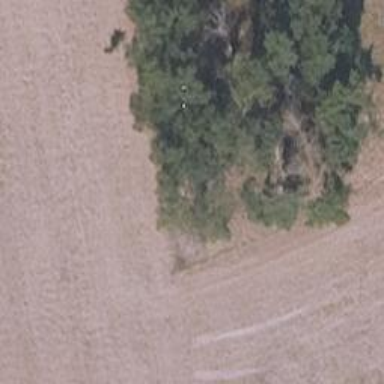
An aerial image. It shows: Hunting stand.